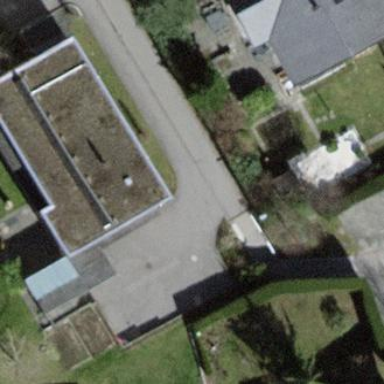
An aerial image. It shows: Detached building.